Question: What is advantage and disadvantage between webpack and parcel

Webpack:
<URL>
Parcel:
<URL>
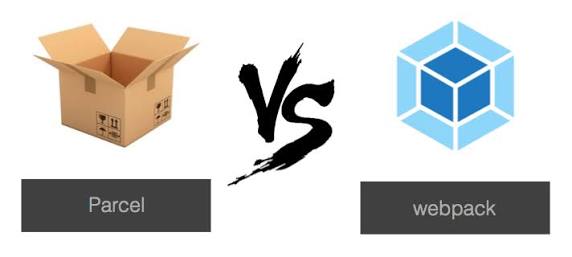
Answer: If you don't want to worry about configuring everything and your needs are common needs, you should go directly with parcel. Parcel provides defaults (for babel-preset-env, post-css, html, etc) that fits most scenarios and works for everybody. You don't have to worry about configuring anything.
From the other hand, if you need a more customization, you should go with webpack. Keep in mind that you will have to setup everything that you need, explicitly set those things.